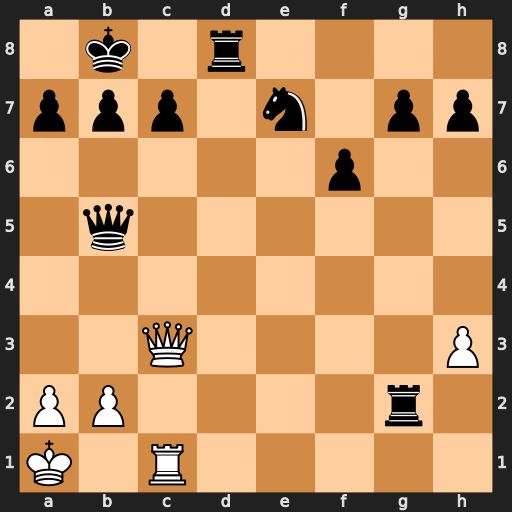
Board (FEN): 1k1r4/ppp1n1pp/5p2/1q6/8/2Q4P/PP4r1/K1R5
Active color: w
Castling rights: -
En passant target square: -
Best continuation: Qxc7+ Ka8 Qxd8+ Nc8 Qxc8#